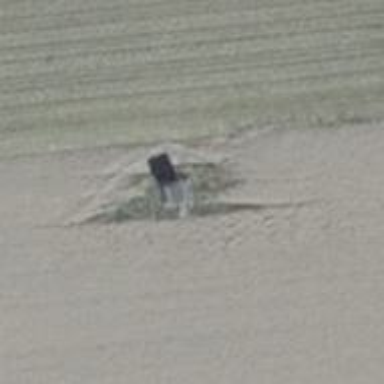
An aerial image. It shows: Hunting stand.